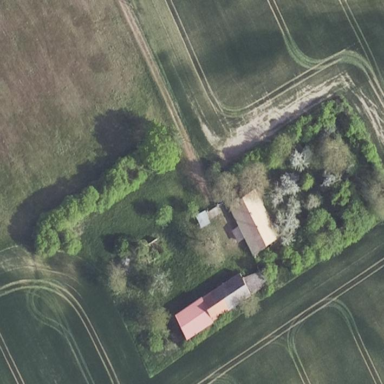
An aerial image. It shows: Farmyard area.